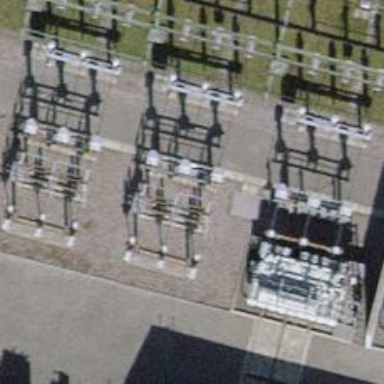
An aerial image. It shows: Insulator used in power equipment.